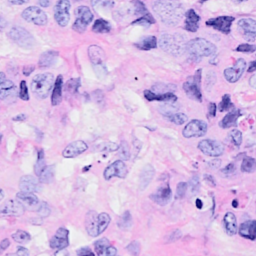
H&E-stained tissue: Breast